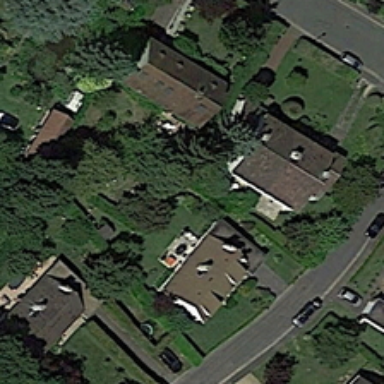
On both sides of the road are grey roofs of house .